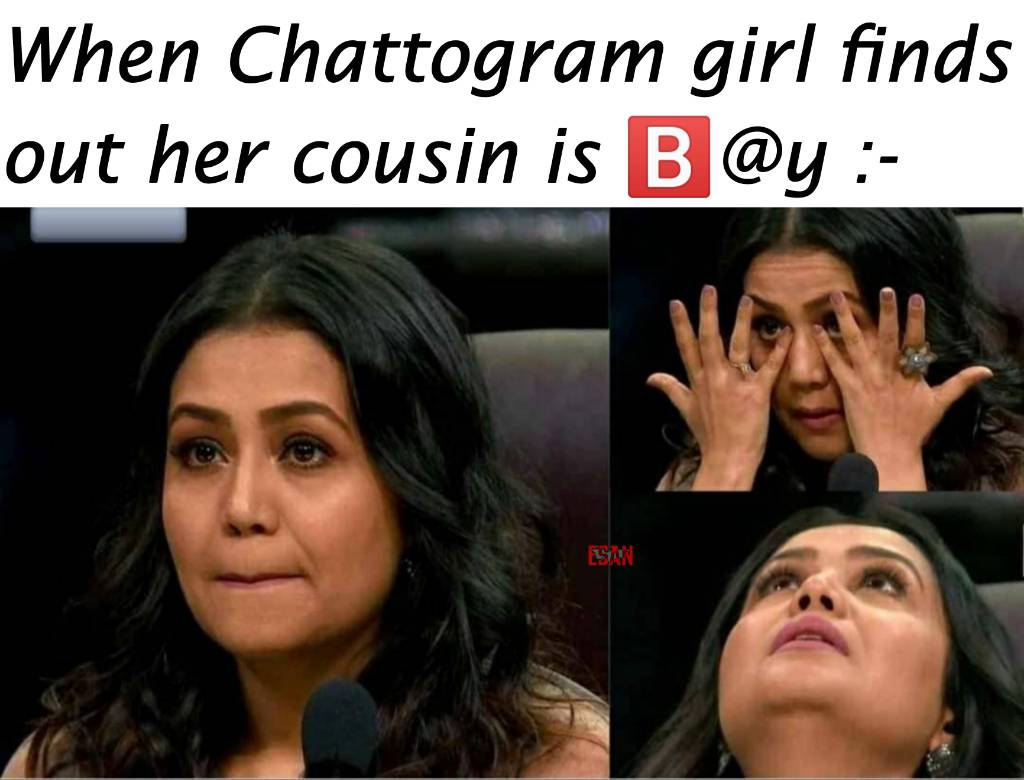
Caption: When Chattogram girl finds out her cousin in B@y :-
Label: non-hate